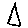
Label: triangle